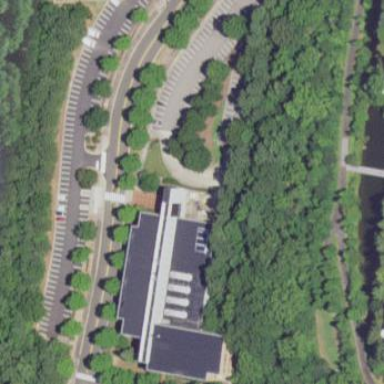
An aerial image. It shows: University building being used for commercial purposes.